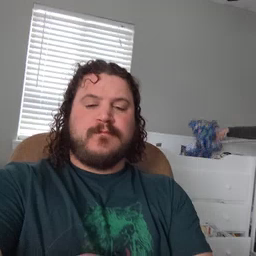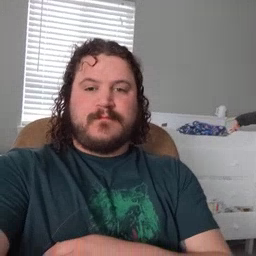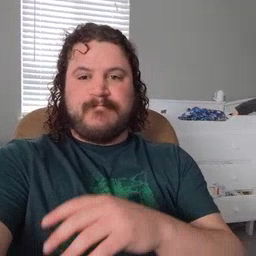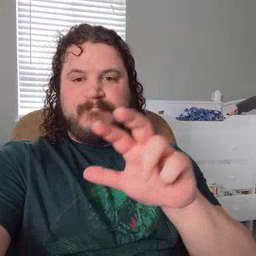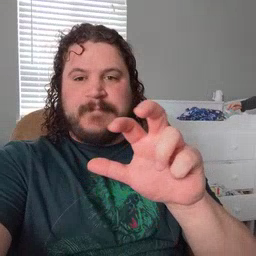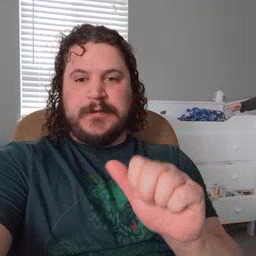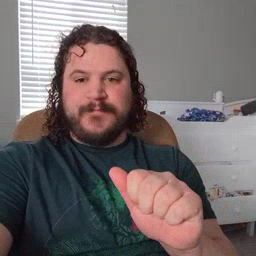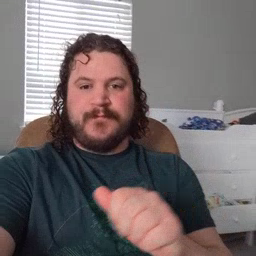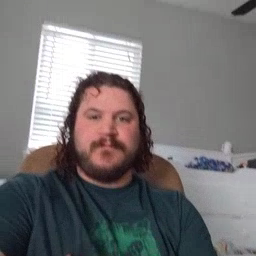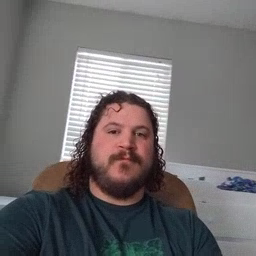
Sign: pizza